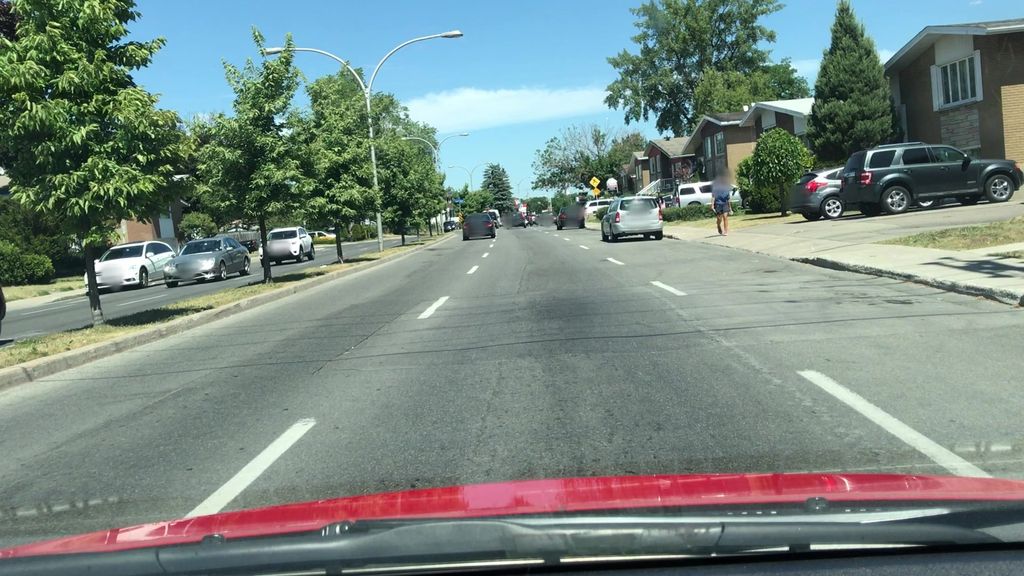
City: montreal